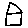
Label: house